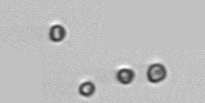
Label: Phaeocystis